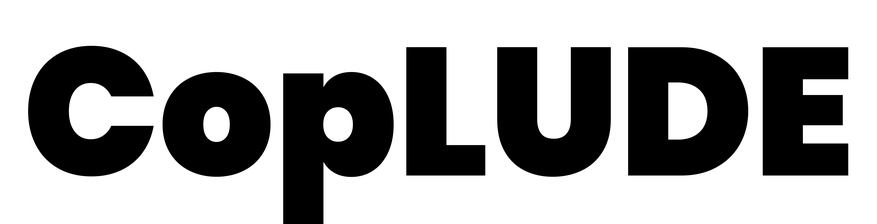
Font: Poppins-Black